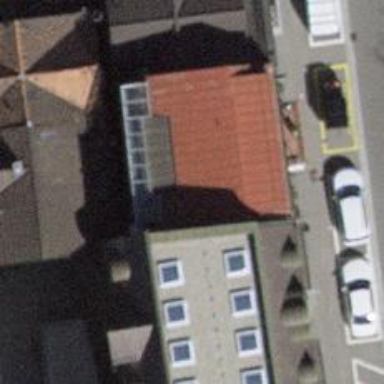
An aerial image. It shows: Café.